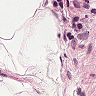
Metastatic tissue present: no